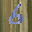
Label: 6